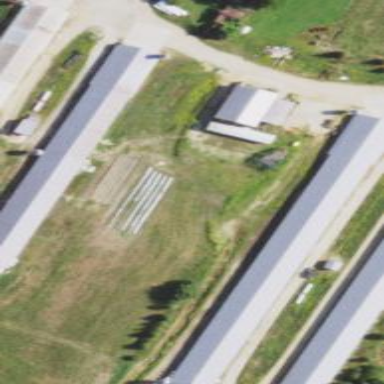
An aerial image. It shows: Farm auxiliary building.